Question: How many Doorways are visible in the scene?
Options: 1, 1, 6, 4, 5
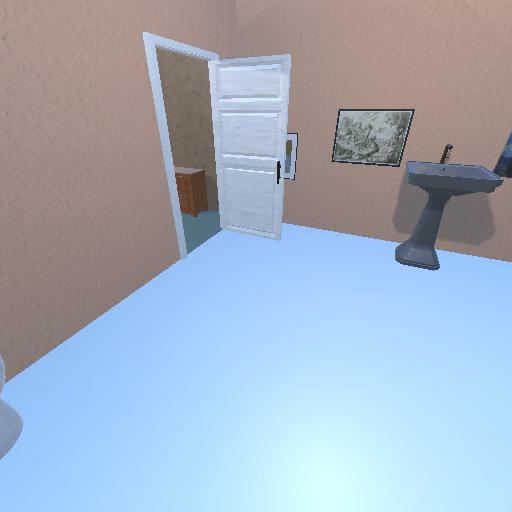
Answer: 1